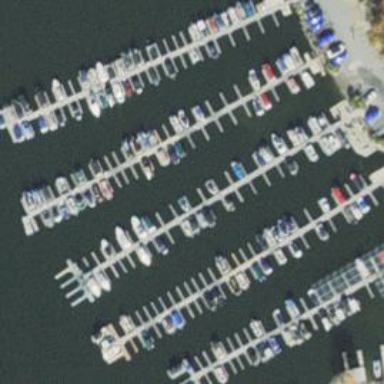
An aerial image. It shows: Man-made pier.